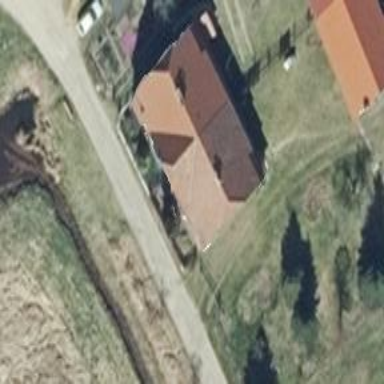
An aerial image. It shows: House with red half-hipped roof oriented along the building.